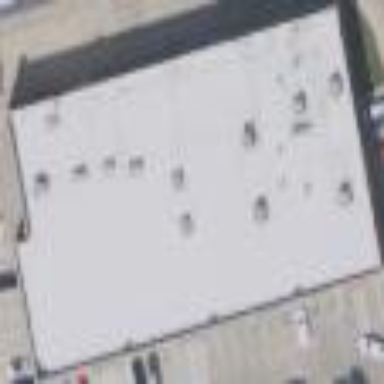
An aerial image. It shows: Retail building.